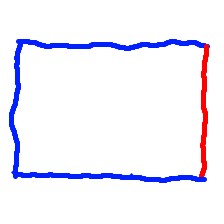
Shape: rectangle